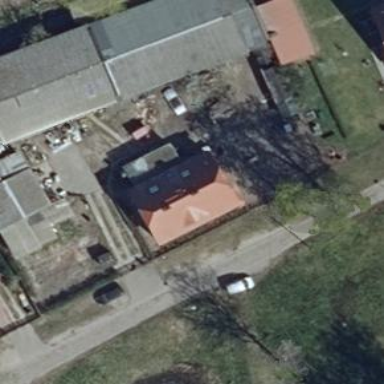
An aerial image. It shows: Simple and straightforward house.